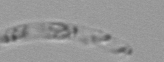
Label: Guinardia_striata